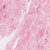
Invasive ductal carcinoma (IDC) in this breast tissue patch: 0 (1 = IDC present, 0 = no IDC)